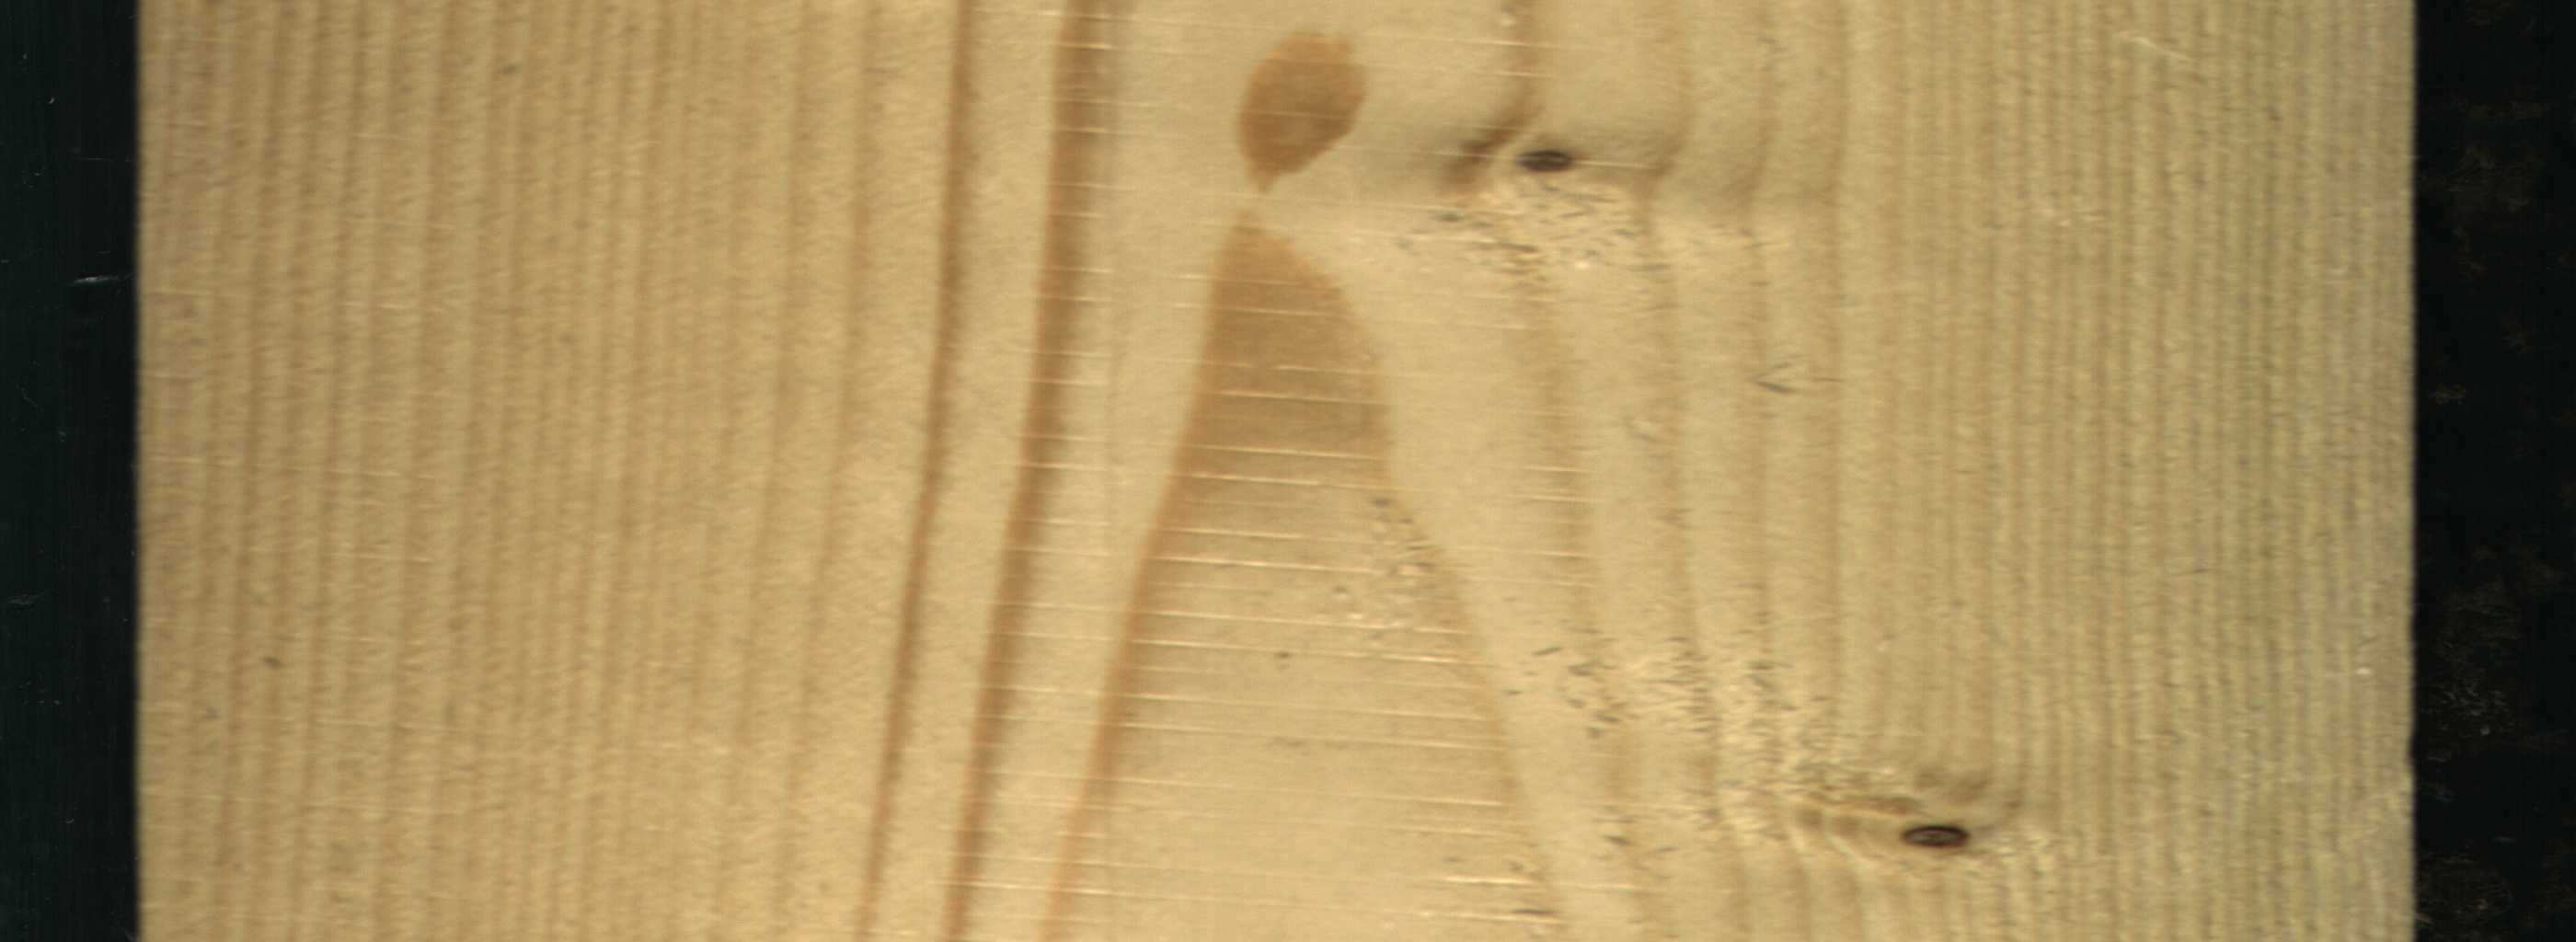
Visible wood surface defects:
Dead_Knot
Live_Knot